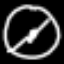
Label: clock